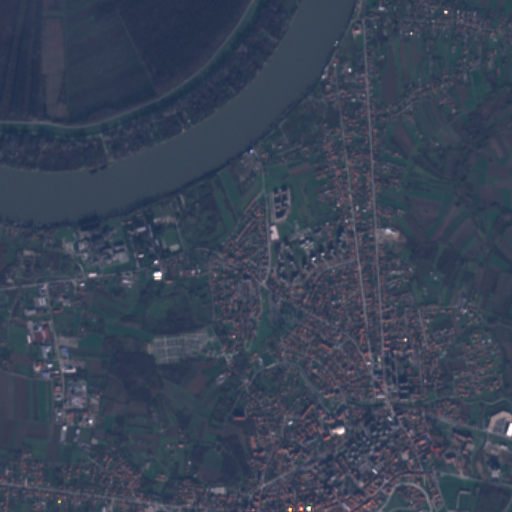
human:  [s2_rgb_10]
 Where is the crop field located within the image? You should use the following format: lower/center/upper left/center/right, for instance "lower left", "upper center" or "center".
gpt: The crop field is located in the upper of the image.
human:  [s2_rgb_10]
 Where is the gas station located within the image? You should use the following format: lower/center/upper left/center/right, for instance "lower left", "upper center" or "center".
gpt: The gas station is located in the lower left of the image.
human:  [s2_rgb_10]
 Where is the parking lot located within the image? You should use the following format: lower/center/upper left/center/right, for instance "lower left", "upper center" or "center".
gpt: The parking lot is located in the lower right of the image.
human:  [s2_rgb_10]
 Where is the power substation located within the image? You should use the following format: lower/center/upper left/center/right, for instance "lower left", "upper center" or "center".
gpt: The power substation is located in the lower left of the image.
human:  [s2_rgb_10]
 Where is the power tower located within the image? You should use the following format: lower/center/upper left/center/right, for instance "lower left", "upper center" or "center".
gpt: The power tower is located in the left of the image.
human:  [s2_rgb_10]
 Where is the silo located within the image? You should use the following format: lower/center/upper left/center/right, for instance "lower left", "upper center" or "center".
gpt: The silo is located in the center left of the image.
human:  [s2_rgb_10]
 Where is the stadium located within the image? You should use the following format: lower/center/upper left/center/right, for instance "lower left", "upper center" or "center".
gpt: The stadium is located in the lower right of the image.
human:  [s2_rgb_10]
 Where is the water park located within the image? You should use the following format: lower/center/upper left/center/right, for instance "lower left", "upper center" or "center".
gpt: The water park is located in the lower right of the image.
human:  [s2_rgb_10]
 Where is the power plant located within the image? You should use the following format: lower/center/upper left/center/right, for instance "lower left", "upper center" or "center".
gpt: There is no power plant in the image.